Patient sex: M
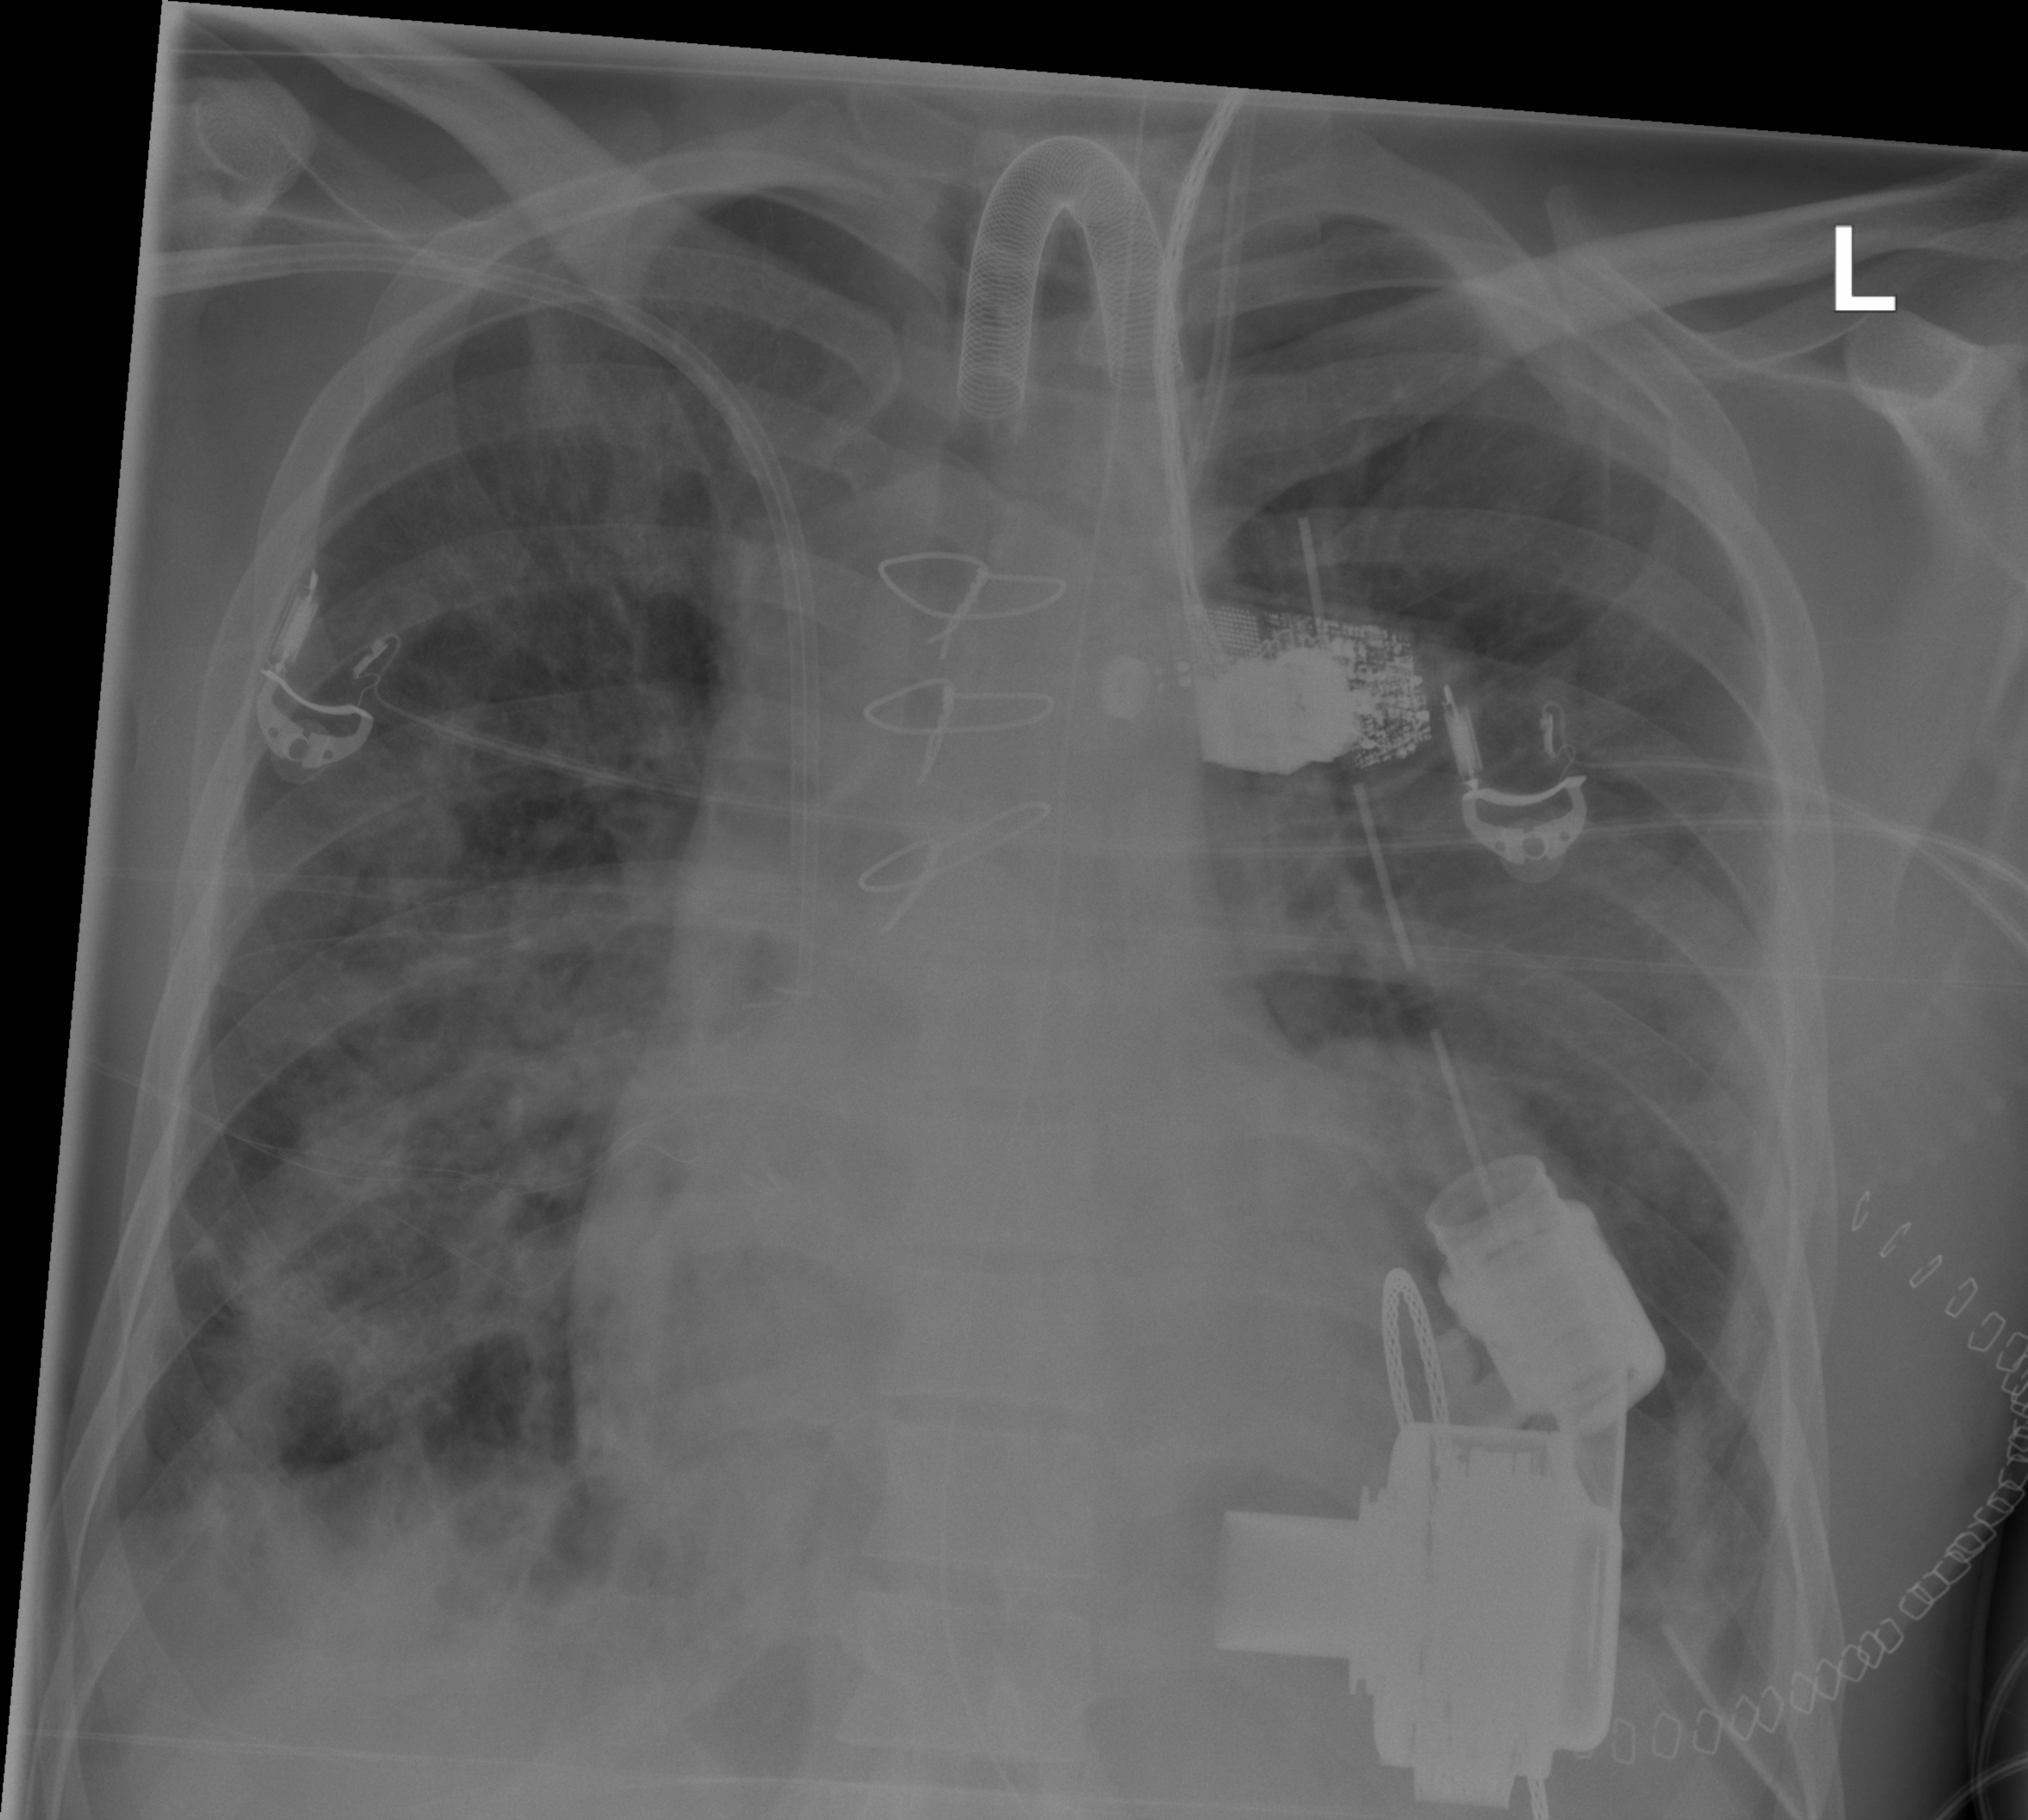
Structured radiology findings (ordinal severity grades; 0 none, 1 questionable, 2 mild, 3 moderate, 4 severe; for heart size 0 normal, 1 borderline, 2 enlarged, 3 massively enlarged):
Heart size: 1
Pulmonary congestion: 2
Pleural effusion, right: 2
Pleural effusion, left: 1
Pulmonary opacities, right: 3
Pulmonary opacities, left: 3
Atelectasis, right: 3
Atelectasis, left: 2